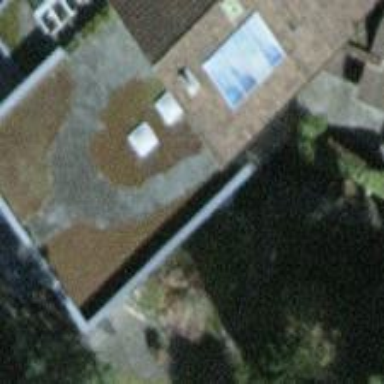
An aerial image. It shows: Flat-roofed building.